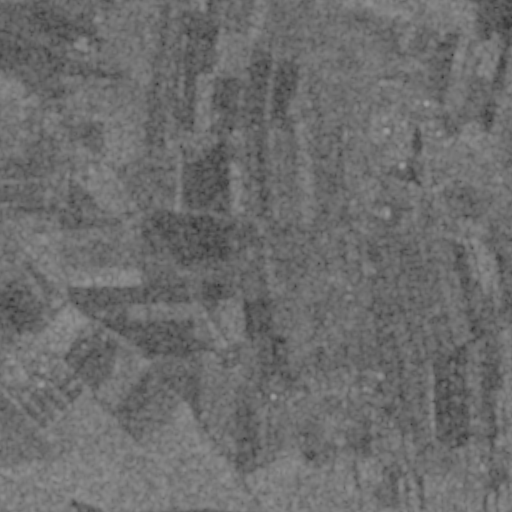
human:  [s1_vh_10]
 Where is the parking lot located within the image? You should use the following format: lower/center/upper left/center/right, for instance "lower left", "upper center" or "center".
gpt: The parking lot is located in the lower left of the image.
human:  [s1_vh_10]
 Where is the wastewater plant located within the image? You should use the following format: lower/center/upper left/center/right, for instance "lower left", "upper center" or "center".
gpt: The wastewater plant is located in the lower left of the image.
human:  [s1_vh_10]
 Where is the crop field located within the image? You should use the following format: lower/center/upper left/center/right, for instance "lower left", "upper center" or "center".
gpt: There is no crop field in the image.

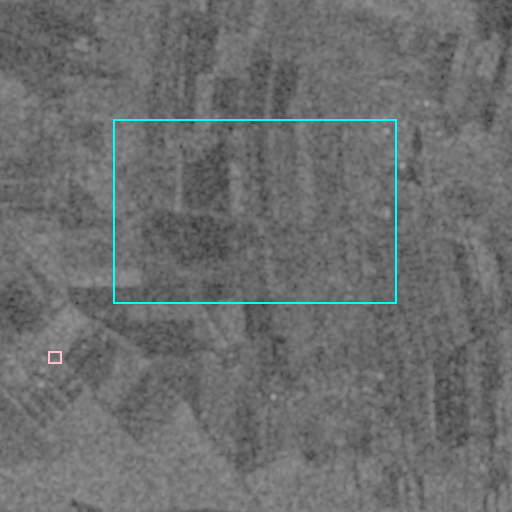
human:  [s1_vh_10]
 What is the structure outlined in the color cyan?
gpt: The structure outlined in cyan is a crop field.
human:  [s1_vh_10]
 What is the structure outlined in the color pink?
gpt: The structure outlined in pink is a wastewater plant.
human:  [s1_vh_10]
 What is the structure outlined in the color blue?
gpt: There is no blue outline.